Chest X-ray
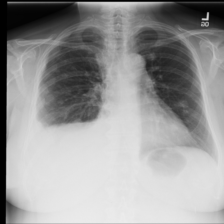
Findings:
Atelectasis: negative
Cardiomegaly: negative
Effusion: positive
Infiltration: negative
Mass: negative
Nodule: negative
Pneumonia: negative
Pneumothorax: negative
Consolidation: negative
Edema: negative
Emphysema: negative
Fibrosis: negative
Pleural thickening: negative
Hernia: negative